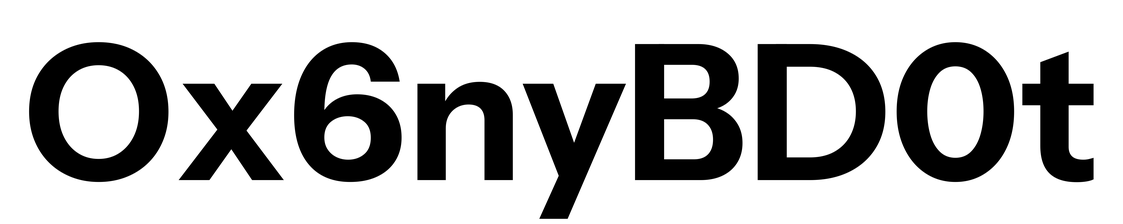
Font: InstrumentSans_Bold